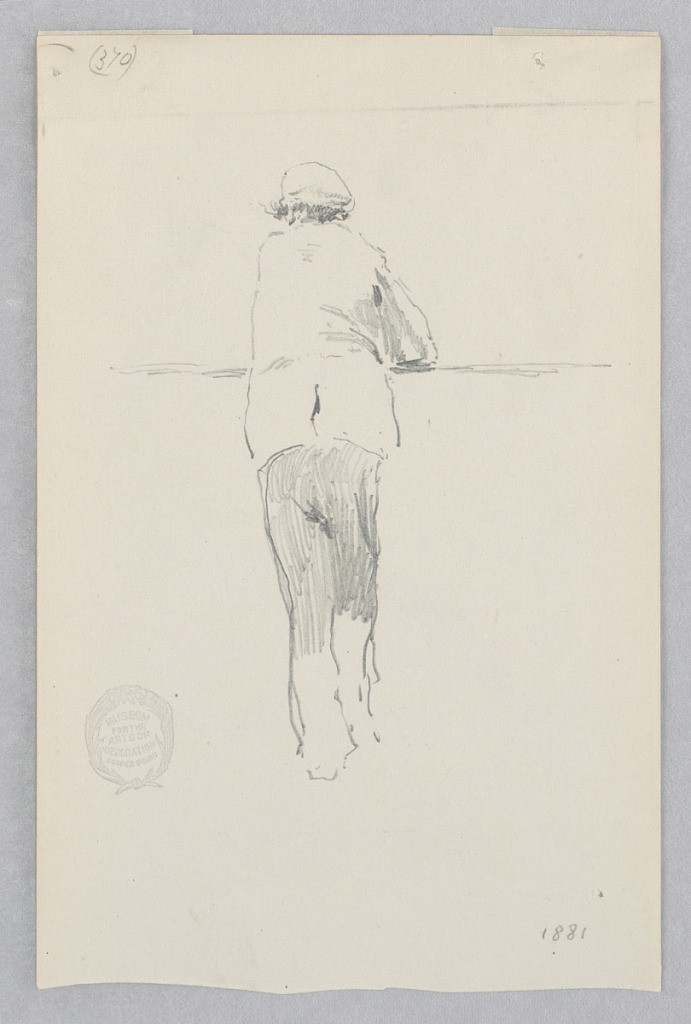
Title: James McNeill Whistler
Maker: Robert Frederick Blum, American, 1857–1903
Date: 1881
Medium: Graphite on wove paper
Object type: Drawing
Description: Partial sketch of a male figure leaning on a railing.